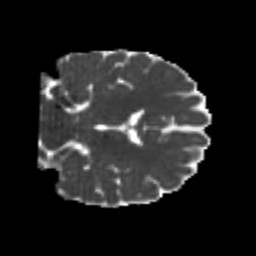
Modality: MD
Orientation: coronal
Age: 22
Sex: female
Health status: healthy
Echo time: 0.074 s